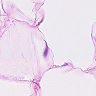
Metastatic tissue present: no